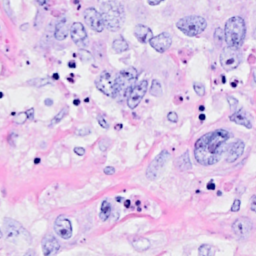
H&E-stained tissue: Breast